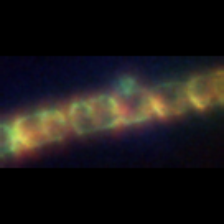
Taxon: Skeletonema
Group: Diatoms